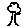
Label: tree